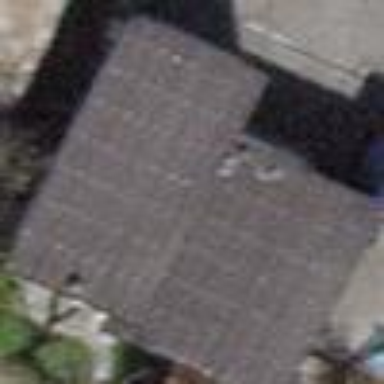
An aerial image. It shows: Garage building.